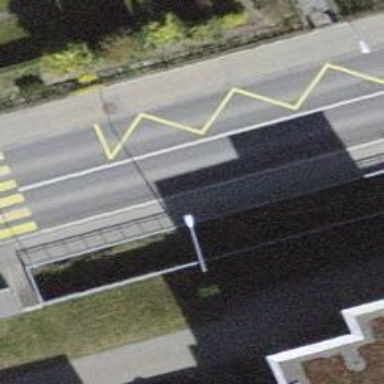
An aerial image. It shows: Bus stop equipped with public transport stop position.